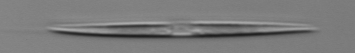
Label: pennate_Pseudo-nitzschia